Question: Hope you have a good weekend.
At long last I have got some editing/delete eventer to work with LINQ support.
I have an Add record event which I know is working, but after trying a part, I do not know how I am adding some textbox's in my footer.
So it is a row from header and down to footer, without the move to the right or the left.
Can some help me !?

My code is
'''
<asp:GridView ID="gdview" runat="server" AutoGenerateColumns="False" DataKeyNames="test_id" OnRowCancelingEdit="gdview_RowCancelingEdit" OnRowDeleting="gdview_RowDeleting" OnRowEditing="gdview_RowEditing" OnRowUpdating="gdview_RowUpdating"
BackColor="White" BorderColor="#CCCCCC" BorderStyle="None" BorderWidth="1px" CellPadding="4" ForeColor="Black" GridLines="Horizontal" ShowFooter="true">
<Columns>
<asp:BoundField HeaderText="Test CAT" DataField="test_cat">
<ItemStyle Height="20px" Width="150px" />
</asp:BoundField>
<asp:BoundField HeaderText="Test INFO" DataField="test_info">
<ItemStyle Height="20px" Width="150px" />
</asp:BoundField>
<asp:BoundField HeaderText="Test NUMBER" DataField="test_number">
<ItemStyle Height="20px" Width="150px" />
</asp:BoundField>
<asp:BoundField HeaderText="Test DATE" DataField="test_datetime">
<ItemStyle Height="20px" Width="150px" />
</asp:BoundField>
<asp:CommandField ShowEditButton="True">
<ItemStyle Width="100px" />
</asp:CommandField>
<asp:TemplateField>
<ItemTemplate>
<asp:LinkButton ID="lnkdel" runat="server" Text="Delete" CommandName="Delete" OnClientClick="return confirm('Do you want to delete?')"></asp:LinkButton>
</ItemTemplate>
<ItemStyle Width="100px" />
</asp:TemplateField>
</Columns>
<FooterStyle BackColor="#CCCC99" ForeColor="Black" />
<HeaderStyle BackColor="#333333" Font-Bold="True" ForeColor="White" />
<PagerStyle BackColor="White" ForeColor="Black" HorizontalAlign="Right" />
<SelectedRowStyle BackColor="#CC3333" Font-Bold="True" ForeColor="White" />
<SortedAscendingCellStyle BackColor="#F7F7F7" />
<SortedAscendingHeaderStyle BackColor="#4B4B4B" />
<SortedDescendingCellStyle BackColor="#E5E5E5" />
<SortedDescendingHeaderStyle BackColor="#242121" />
</asp:GridView>
'''
Ok but how with this then work, if i use templates, how do it know what cell to get values from !??
'''
Protected Sub gdview_RowUpdating(ByVal sender As Object, ByVal e As GridViewUpdateEventArgs)
Using db As New ThedatabaseconnectionDataContext()
Try
'getting table
Dim tbltest As Table(Of testtable) = db.GetTable(Of testtable)()
'getting an exiting row
Dim objtest As testtable = tbltest.SingleOrDefault(Function(p) p.test_id = Integer.Parse(gdview.DataKeys(e.RowIndex).Value.ToString()))
If objtest IsNot Nothing Then
'modifying the row
objtest.test_cat = DirectCast(gdview.Rows(e.RowIndex).Cells(0).Controls(0), TextBox).Text
objtest.test_info = DirectCast(gdview.Rows(e.RowIndex).Cells(1).Controls(0), TextBox).Text
objtest.test_number = DirectCast(gdview.Rows(e.RowIndex).Cells(2).Controls(0), TextBox).Text
objtest.test_datetime = DirectCast(gdview.Rows(e.RowIndex).Cells(3).Controls(0), TextBox).Text
'saving rows added
db.SubmitChanges()
gdview.EditIndex = -1
bindgrid()
' Me.lblMsg.Text = "Updated Successfully"
Else
'Me.lblMsg.Text = "Employee not found"
End If
Catch ex As Exception
'Me.lblMsg.Text = ex.Message
End Try
End Using
'''
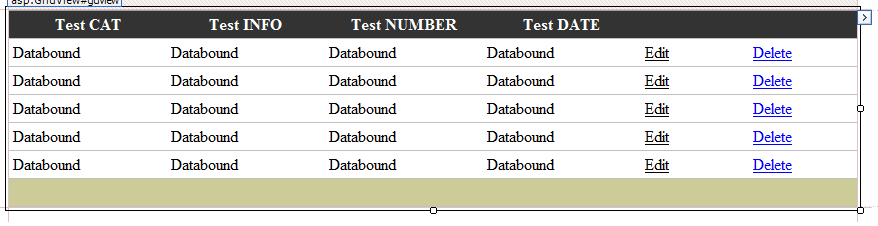
Answer: You can try with
'''
<columns>
<asp:templatefield headertext="Test" >
<itemtemplate>
....
</itemtemplate>
<footertemplate>
<asp:TextBox id="TestTbx" runat="server"/>
</footertemplate>
</asp:templatefield>
</columns>
'''
Link : <URL>